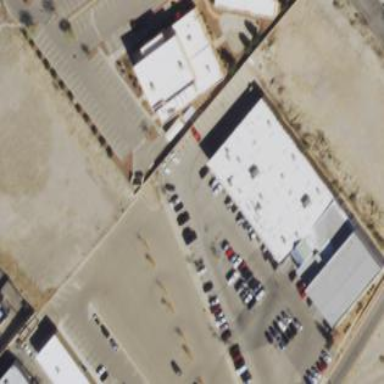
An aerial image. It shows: Commercial building.